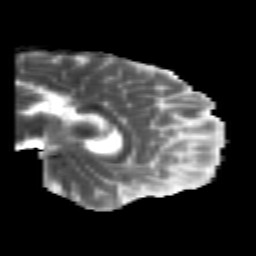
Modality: MD
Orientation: sagittal
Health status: healthy
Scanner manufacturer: siemens
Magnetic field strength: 3 T
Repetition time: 10 s
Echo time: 0.092 s